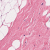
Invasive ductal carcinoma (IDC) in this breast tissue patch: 0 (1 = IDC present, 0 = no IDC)